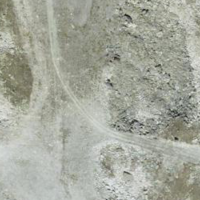
EUNIS habitat code: 48
Species observed at this site:
Jacobaea incana